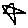
Label: star